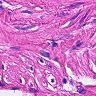
Metastatic tissue present: no